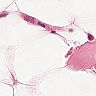
Metastatic tissue present: no